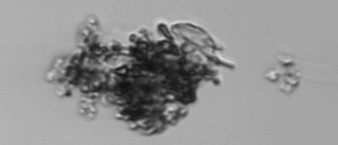
Label: detritus